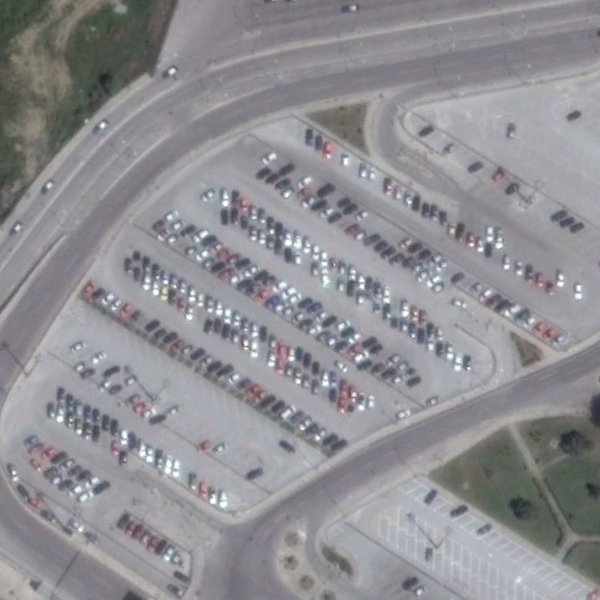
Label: Parking